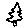
Label: tree